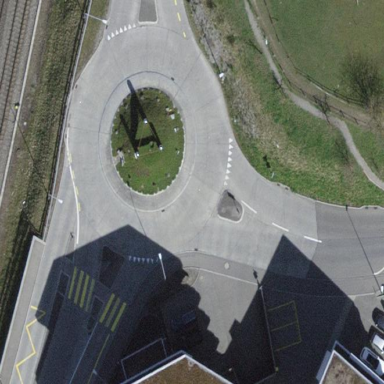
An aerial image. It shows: Primary highway intersecting roundabout.